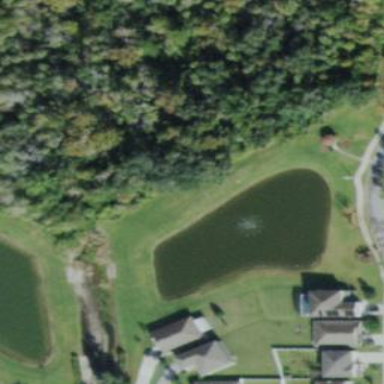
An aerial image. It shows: Serene pond surrounded by nature.